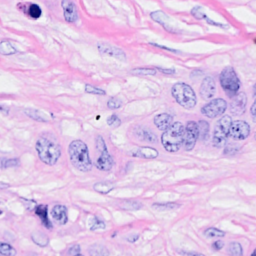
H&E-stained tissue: Breast